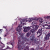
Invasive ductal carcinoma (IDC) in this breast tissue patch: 1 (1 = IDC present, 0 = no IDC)